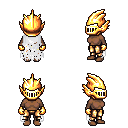
a pixel art fantasy rpg character, female body template, human, dark skin, white tattered cape, gold greaves, gray short mohawk hairstyle, gold helm, gold gloves, four views (front, back, left, right), 2x2 character sprite sheet, small pixel art, hard edges, no anti-aliasing